Field crop: maize
Growth stage: 2
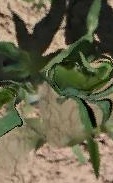
Species: maize